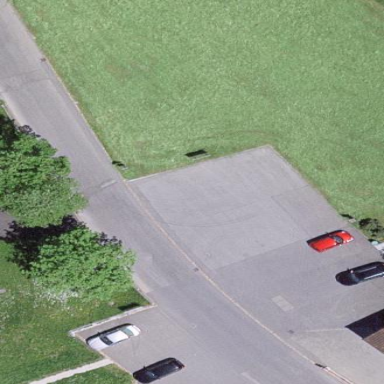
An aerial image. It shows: Parking area with surface.